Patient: sex F, age 68
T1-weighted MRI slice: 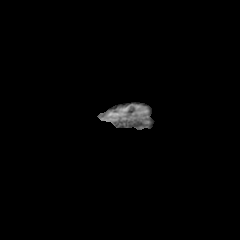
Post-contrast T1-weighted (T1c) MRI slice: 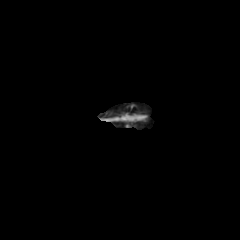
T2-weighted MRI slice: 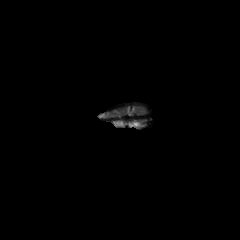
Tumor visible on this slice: no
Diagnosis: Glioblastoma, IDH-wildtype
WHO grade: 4